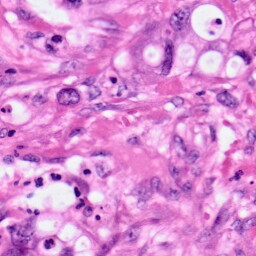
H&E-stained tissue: Pancreatic